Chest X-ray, PA view. Patient: 48 years old, sex F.
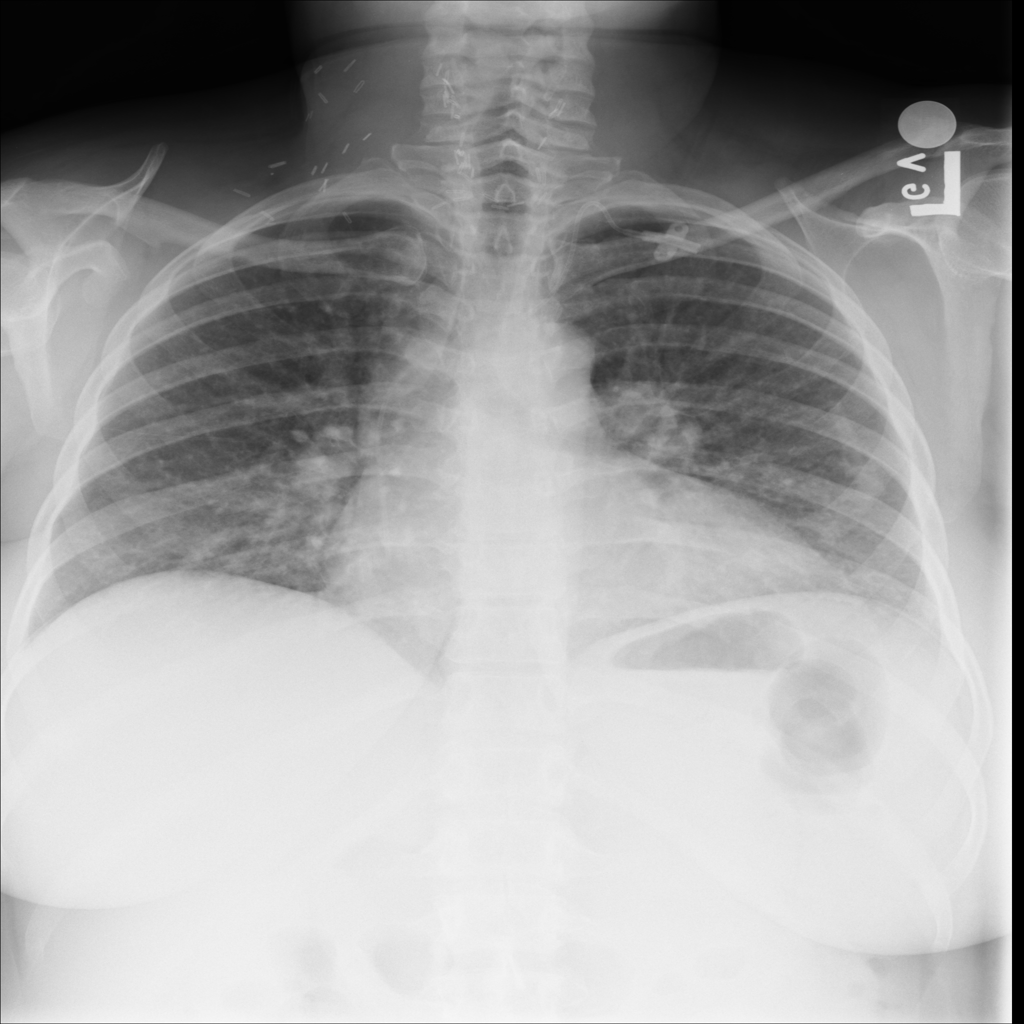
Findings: No Finding